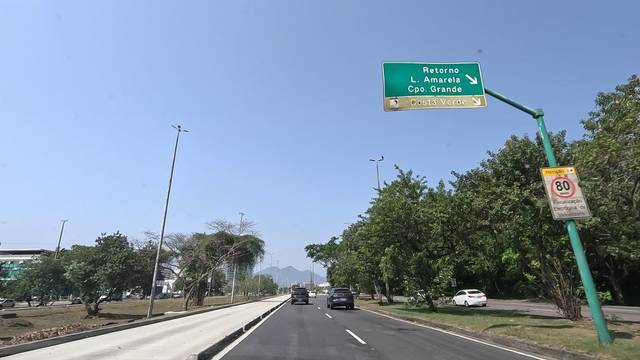
Region: Brazil
Coordinates: -23.002, -43.422